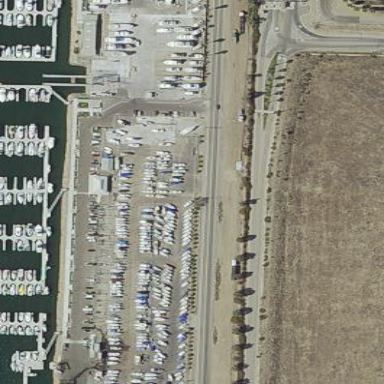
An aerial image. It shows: Boatyard along the waterway.